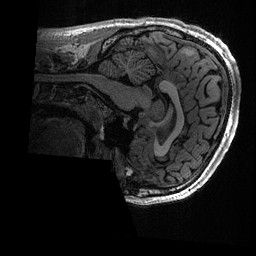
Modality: T1w
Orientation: sagittal
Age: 18
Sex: male
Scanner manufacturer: ge
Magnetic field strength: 3 T
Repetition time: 0.006952 s
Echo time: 0.00292 s